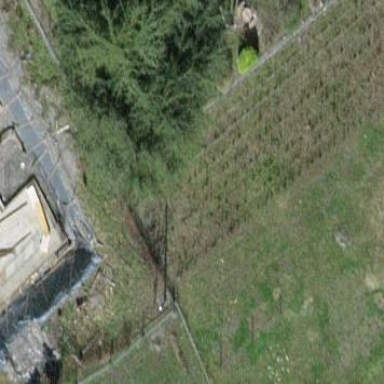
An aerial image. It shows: Vineyard with grape crops.